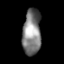
Tissue: lung
Cell type: Endothelial cells
Senescence score: 0.7211
Nuclear area (px): 823
Mean DAPI intensity: 127.938